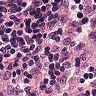
Metastatic tissue present: no